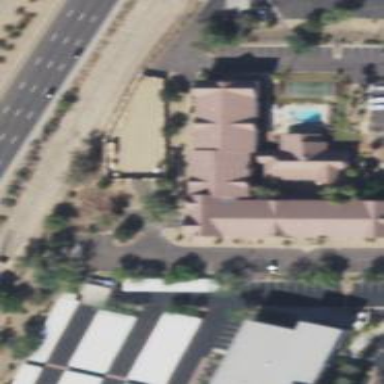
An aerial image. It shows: Hotel building.